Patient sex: M
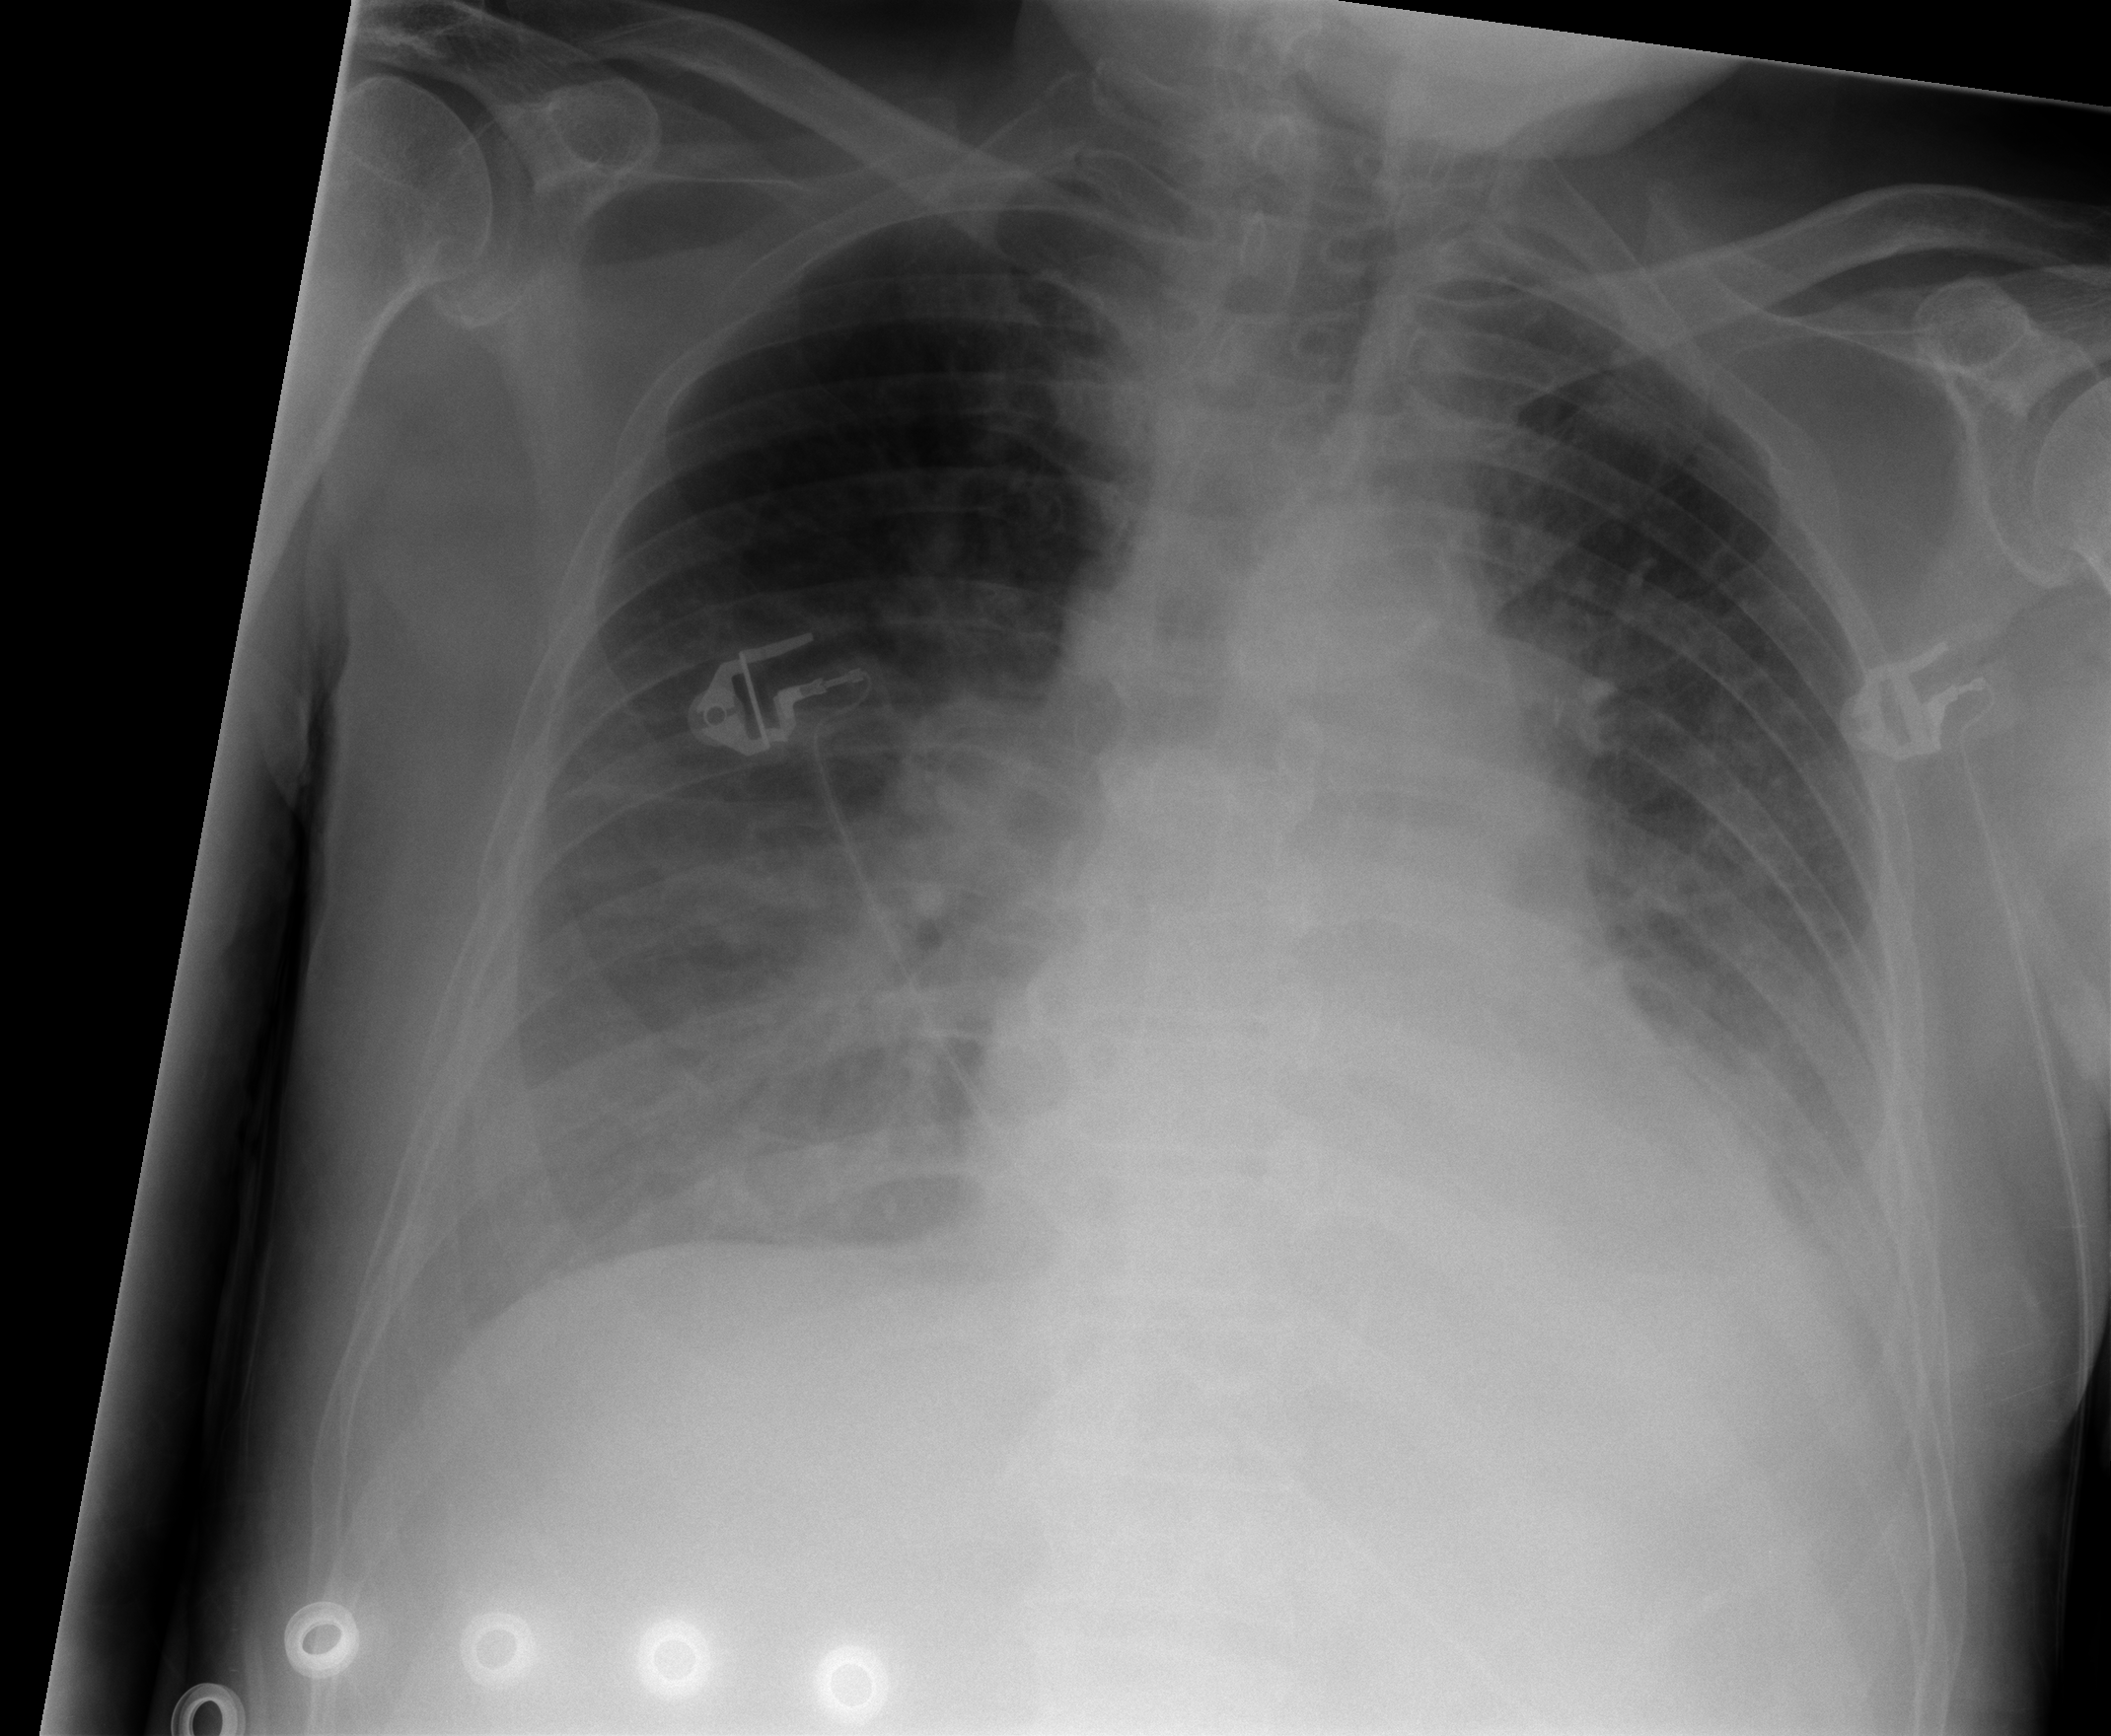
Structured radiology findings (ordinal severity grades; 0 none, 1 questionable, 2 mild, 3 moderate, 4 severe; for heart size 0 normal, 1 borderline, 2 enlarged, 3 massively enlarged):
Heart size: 1
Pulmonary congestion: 1
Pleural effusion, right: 2
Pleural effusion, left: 2
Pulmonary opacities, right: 1
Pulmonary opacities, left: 1
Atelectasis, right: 2
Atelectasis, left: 2